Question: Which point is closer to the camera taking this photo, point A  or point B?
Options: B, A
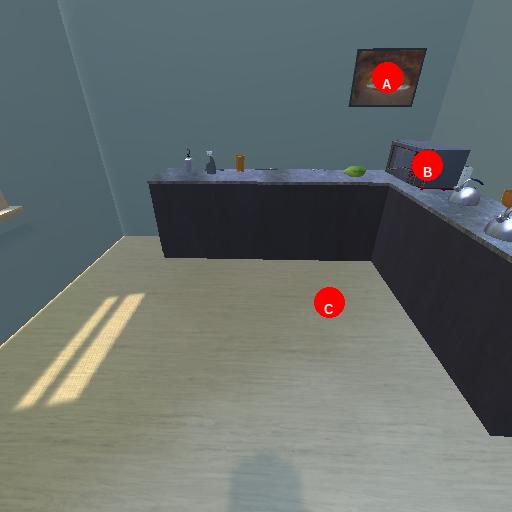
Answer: B